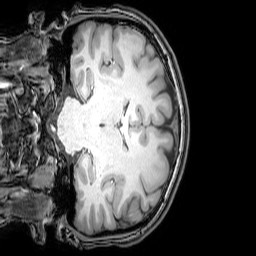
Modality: T1w
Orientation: coronal
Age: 20
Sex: female
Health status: healthy
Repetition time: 0.081 s
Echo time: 0.037 s